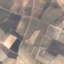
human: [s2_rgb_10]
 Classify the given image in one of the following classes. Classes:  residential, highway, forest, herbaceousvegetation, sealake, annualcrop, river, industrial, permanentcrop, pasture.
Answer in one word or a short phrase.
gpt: PermanentCrop